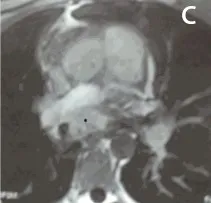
C: Axial T1-weighted image,
post-gadolinium image. The mass (black asterisk) shows contrast uptake,
more homogeneous in its anterior part. Note that the uptake is less
homogeneous in its posterior part. Contrast uptake may represent areas
with active inflammation.
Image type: radiology (mri)